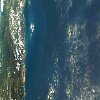
Label: water